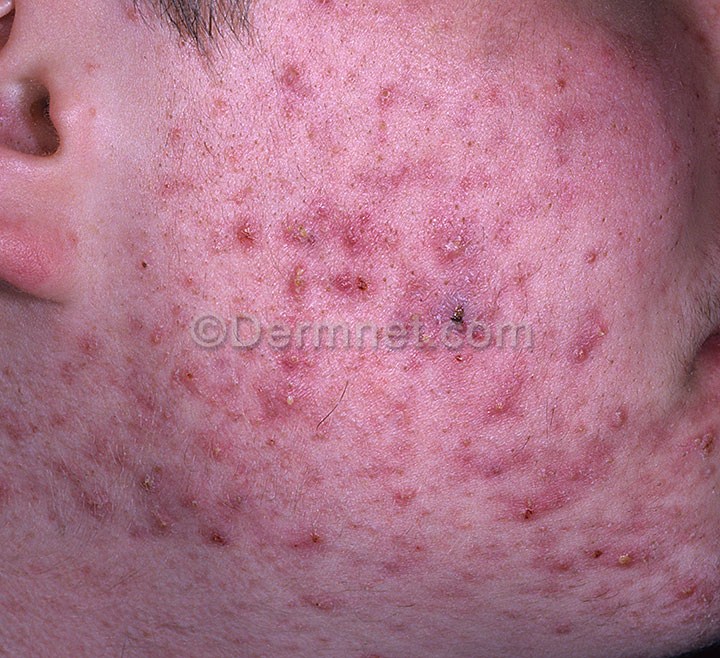
Disease: Acne and Rosacea Photos